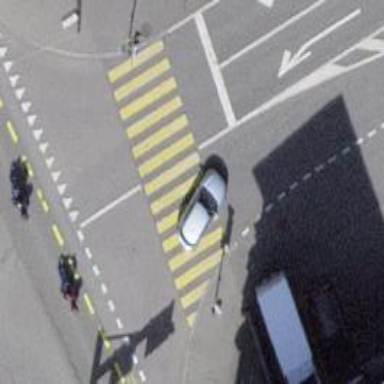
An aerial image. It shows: Road crossing with traffic signals.